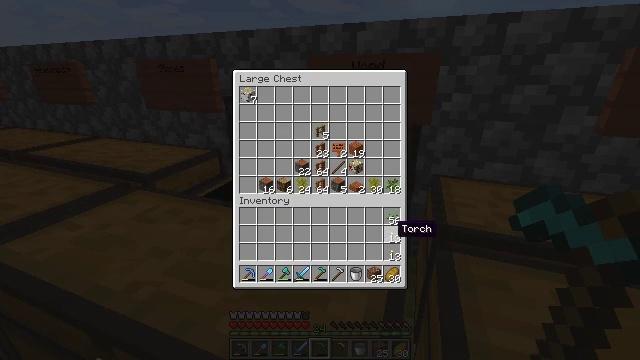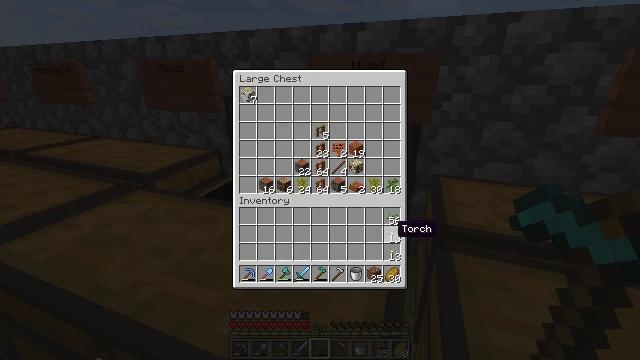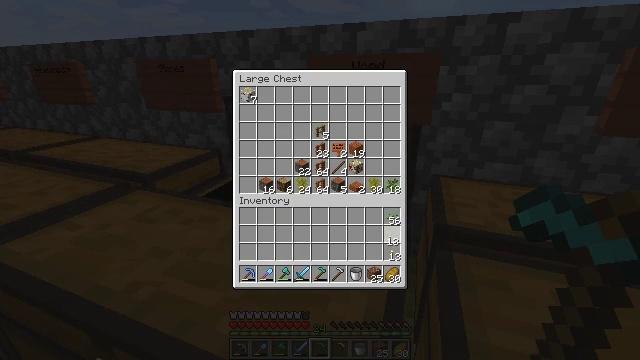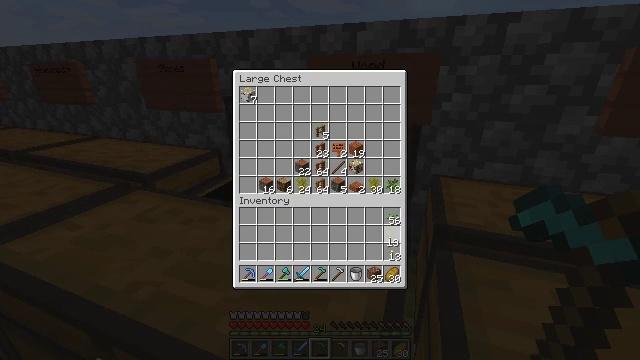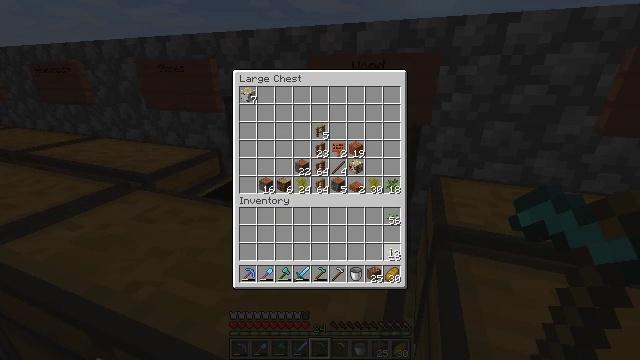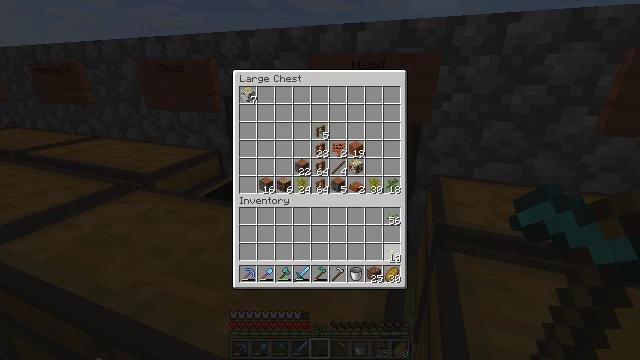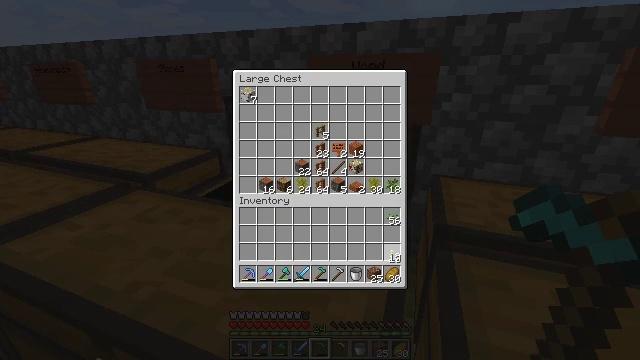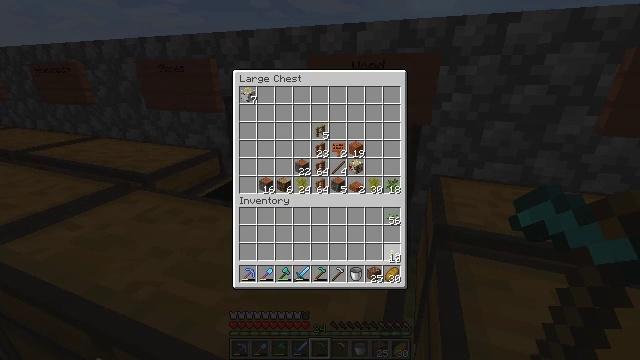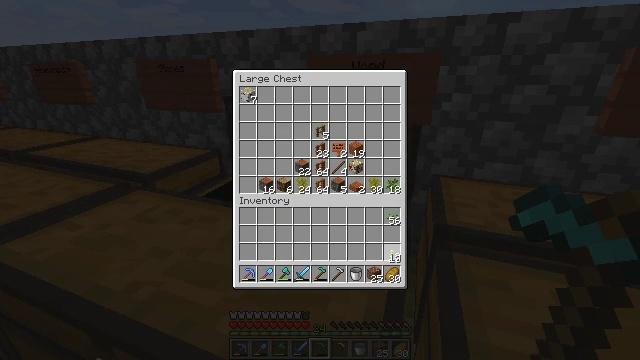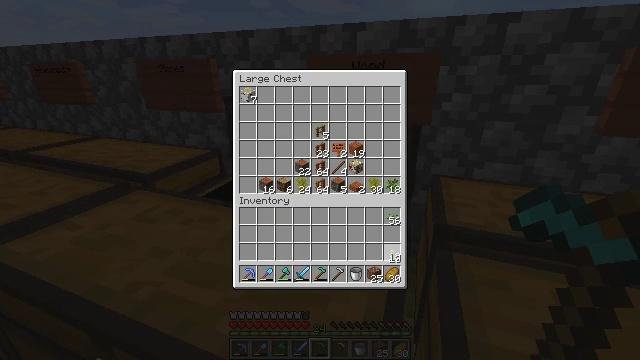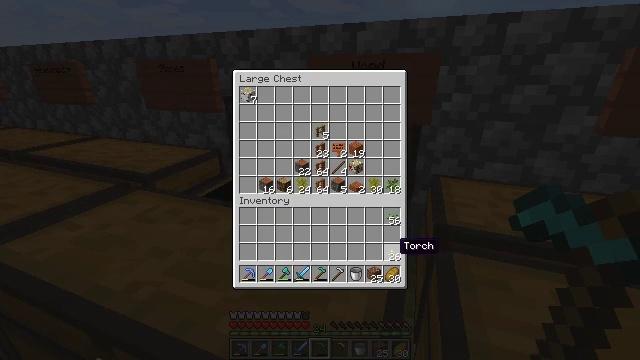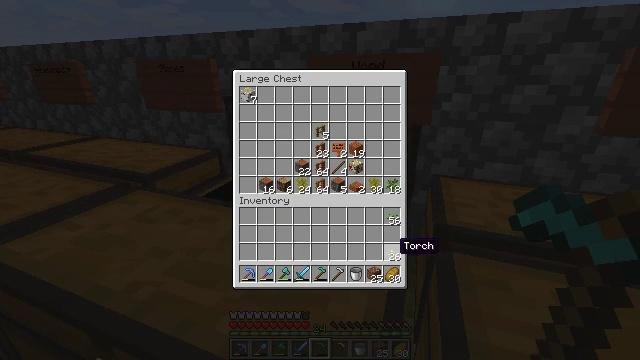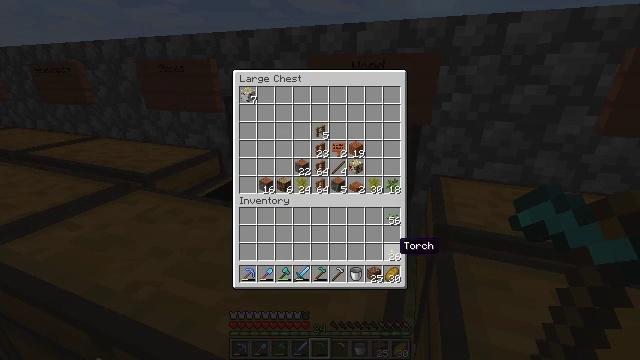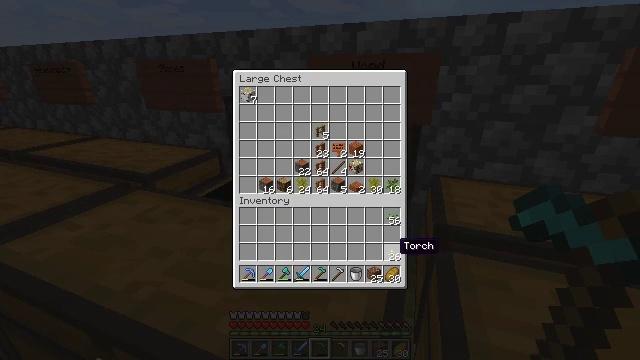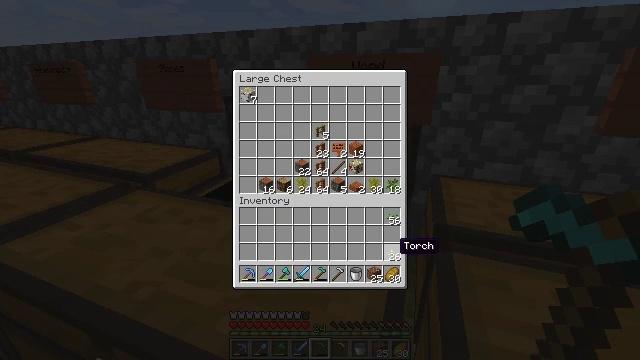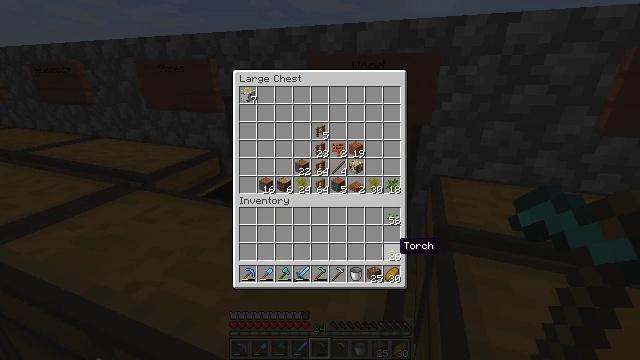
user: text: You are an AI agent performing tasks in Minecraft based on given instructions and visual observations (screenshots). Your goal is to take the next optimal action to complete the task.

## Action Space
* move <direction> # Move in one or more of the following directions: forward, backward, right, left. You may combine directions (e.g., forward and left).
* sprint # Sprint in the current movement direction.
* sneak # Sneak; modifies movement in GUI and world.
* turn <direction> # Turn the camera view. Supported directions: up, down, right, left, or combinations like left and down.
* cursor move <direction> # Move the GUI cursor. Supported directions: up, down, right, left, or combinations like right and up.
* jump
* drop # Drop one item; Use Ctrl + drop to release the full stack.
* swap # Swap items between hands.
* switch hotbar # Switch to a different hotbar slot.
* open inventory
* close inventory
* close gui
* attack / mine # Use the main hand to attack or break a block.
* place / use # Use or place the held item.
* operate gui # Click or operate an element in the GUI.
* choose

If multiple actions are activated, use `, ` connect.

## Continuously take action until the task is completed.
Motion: motion action
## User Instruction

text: Gather wheat by left-clicking on it.
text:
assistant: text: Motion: no_op
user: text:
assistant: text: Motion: operate gui
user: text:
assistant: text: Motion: operate gui
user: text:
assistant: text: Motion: cursor move down, operate gui
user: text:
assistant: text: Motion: no_op
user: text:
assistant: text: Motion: operate gui
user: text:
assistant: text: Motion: operate gui
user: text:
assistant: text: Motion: operate gui
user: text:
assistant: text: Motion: operate gui
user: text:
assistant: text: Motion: no_op
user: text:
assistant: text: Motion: no_op
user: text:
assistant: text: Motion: no_op
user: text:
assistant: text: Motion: no_op
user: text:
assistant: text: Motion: no_op
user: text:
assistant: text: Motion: no_op
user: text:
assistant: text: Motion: no_op
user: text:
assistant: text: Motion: turn right, close gui
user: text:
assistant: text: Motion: turn right and up
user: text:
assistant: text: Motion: turn right and up
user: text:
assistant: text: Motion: move right, turn right and up
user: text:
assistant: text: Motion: move right, turn right and up
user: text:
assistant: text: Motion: move right, turn right
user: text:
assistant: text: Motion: move forward and move right
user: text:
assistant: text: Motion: move forward and move right
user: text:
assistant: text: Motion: move forward and move right
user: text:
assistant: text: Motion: move forward and move right
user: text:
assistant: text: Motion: move forward and move right
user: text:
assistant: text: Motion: move forward and move right
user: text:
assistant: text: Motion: move forward and move right
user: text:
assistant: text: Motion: move forward and move right, turn left